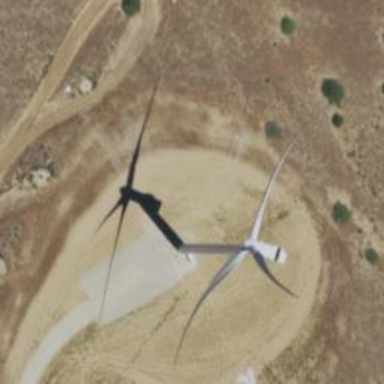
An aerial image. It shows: Wind power generator with horizontal axis wind turbine manufactured by Vestas.